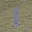
Label: 1